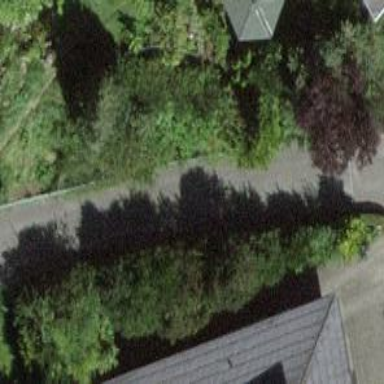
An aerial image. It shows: Residential road.